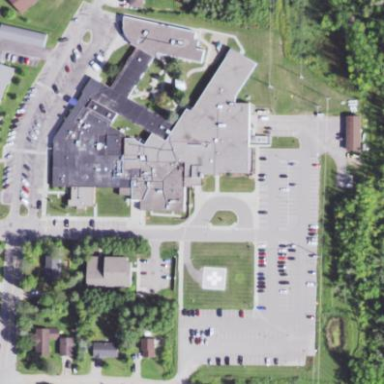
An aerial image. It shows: Hospital providing healthcare services.